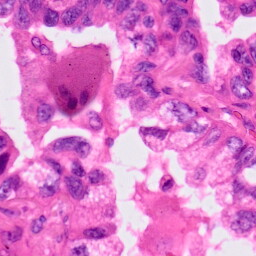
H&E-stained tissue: Lung